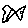
Label: fish